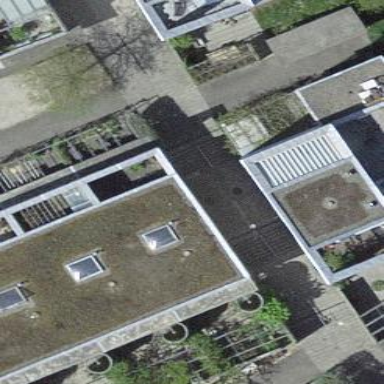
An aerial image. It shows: Flat-roofed house.